Question: I am trying to merge Seurat class objects that contain transcriptome count data (sparse matrix). I am relatively new to R, so any help/solutions is appreciated. I have added a screenshot of the data I'm working with.
'''
**General Info:**
-------------
> memory.size(max = TRUE)
[1] 2533.94
R version 4.0.3 (2020-10-10)
Platform: i386-w64-mingw32/i386 (32-bit)
Running under: Windows 10 x64 (build 19041)
attached base packages:
[1] stats graphics grDevices utils
[5] datasets methods base
other attached packages:
[1] RSQLite_2.2.3 Seurat_3.2.3
'''
I am not sure if my storage is the issue or if I should split the function in two.
'''
options(stringsAsFactors = F)
setwd("C:/Users/Amara/OneDrive - Virginia Tech/XieLab/ZebraFish_Project/zf_brain-master/data")
folders <- list.files("C:/Users/Amara/OneDrive - Virginia Tech/XieLab/ZebraFish_Project/zf_brain-master/data")
library(Seurat)
library(dplyr)
zfbrainList = lapply(folders,function(folder){
CreateSeuratObject(counts = Read10X(folder),
project = folder )
})
zfbrain.combined <- merge(zfbrainList[[1]],
y = c(zfbrainList[[2]],zfbrainList[[3]],zfbrainList[[4]],zfbrainList[[5]],
zfbrainList[[6]],zfbrainList[[7]],zfbrainList[[8]],zfbrainList[[9]],
zfbrainList[[10]],zfbrainList[[11]],zfbrainList[[12]],zfbrainList[[13]],
zfbrainList[[14]],zfbrainList[[15]]),
add.cell.ids = folders,
project = "zebrafish")
'''
Error in .cbind2Csp(x, y) :
Cholmod error 'out of memory' at file ../Core/cholmod_memory.c, line 147
<URL>

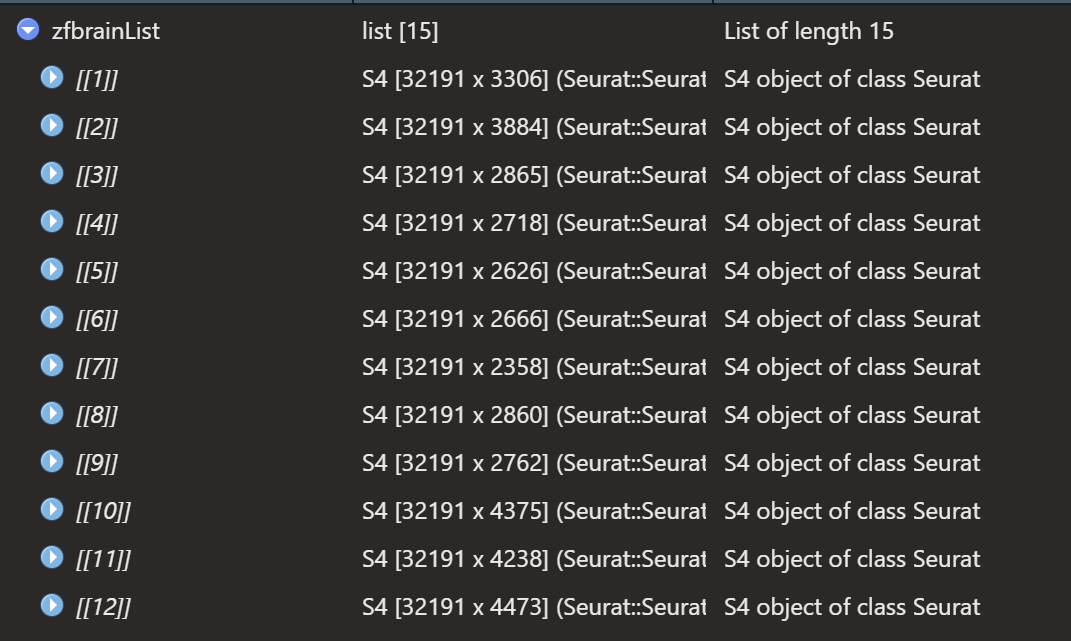
Answer: The machine used to process the data in the original question has a 64-bit Windows operating system running a 32-bit version of R. The result from 'memory.size()' shows that approximately 2.4Gb of RAM is available to the 'malloc()' function used by R. The 32-bit version of R on Windows can access a maximum of slightly less than 4Gb of RAM when running on 64-bit Windows, per the <URL>.
<URL>
<URL> tells us that in 32-bit R on Windows it is usually not possible to allocate a single vector of 2Gb in size due to the fact that windows consumes some memory in the middle of the 2 Gb address space.
<URL>
Once we load the data from the question, the 'zfbrainList' object consumes about 1.2Gb of RAM.
'''
options(stringsAsFactors = F)
folders <- list.files("./data/zebraFishData",full.names = TRUE)
library(Seurat)
library(dplyr)
zfbrainList = lapply(folders,function(folder){
CreateSeuratObject(counts = Read10X(folder),
project = folder )
})
format(object.size(zfbrainList),units = "Gb")
'''
...and the result:
'''
> format(object.size(zfbrainList),units = "Gb")
[1] "1.2 Gb"
'''
At this point, the code attempts to merge the objects from the list into a single object.
'''
zfbrain.combined <- merge(zfbrainList[[1]],
y = c(zfbrainList[[2]],zfbrainList[[3]],zfbrainList[[4]],zfbrainList[[5]],
zfbrainList[[6]],zfbrainList[[7]],zfbrainList[[8]],zfbrainList[[9]],
zfbrainList[[10]],zfbrainList[[11]],zfbrainList[[12]],zfbrainList[[13]],
zfbrainList[[14]],zfbrainList[[15]]),
add.cell.ids = folders,
project = "zebrafish")
'''
When we calculate the size of the resulting 'zfbrain.combined' object, we find that it is also about 1.2Gb in size, which exceeds the RAM available to R on the original poster's machine.
'''
format(object.size(zfbrain.combined),units = "Gb")
> format(object.size(zfbrain.combined),units = "Gb")
[1] "1.2 Gb"
'''
Since the 'zfbrainList' must be in RAM while 'zfbrain.combined' is being created, it is not possible to execute the merge as coded above in an instance of R that has only 2.4Gb of RAM accessible because the RAM consumed by both 'zfbrainList' and 'zfbrain.combined' is between 2.4 - 2.5Gb, exclusive of other RAM needed by R to run.
## Solution: use the 64-bit version of R
Since most Windows-based machines have at least 4Gb of RAM, and the amount of RAM reported by 'memory.size()' was 2.4Gb, it's likely there is at least 4Gb of RAM on the machine. The machine used in the original post already had 64-bit Windows installed, so we can enable R to access more memory by installing and running the 64-bit version of R.
On a Windows-based machine with 8Gb RAM, 32-bit R reports the following for 'memory.size()' and 'memory.limit()'.
<URL>
Interestingly, R reports 25.25 for 'memory.size()' because 1Mb is rounded down to 0.01 per the <URL>. On our test machine it reports 3583, about 3.5Gb of RAM.
When we run these functions in 64-bit R on the same machine, 'memory.size()' reports 34.25, which means that 'malloc()' will allocate a single object as large as 3.3Gb, and 'memory.limit()' reports that R can access a total of 8Gb of RAM, the total amount that is installed on this particular machine.
<URL>
## Testing the solution
When I run the code in a 32-bit R 4.0.3 session on 64-bit Windows, I am able to replicate the out of memory error.
<URL>
When I run the code in the 64-bit version of R, it runs to completion, and I am able to calculate the size of the resulting 'zfbrain.combined' object.
<URL>